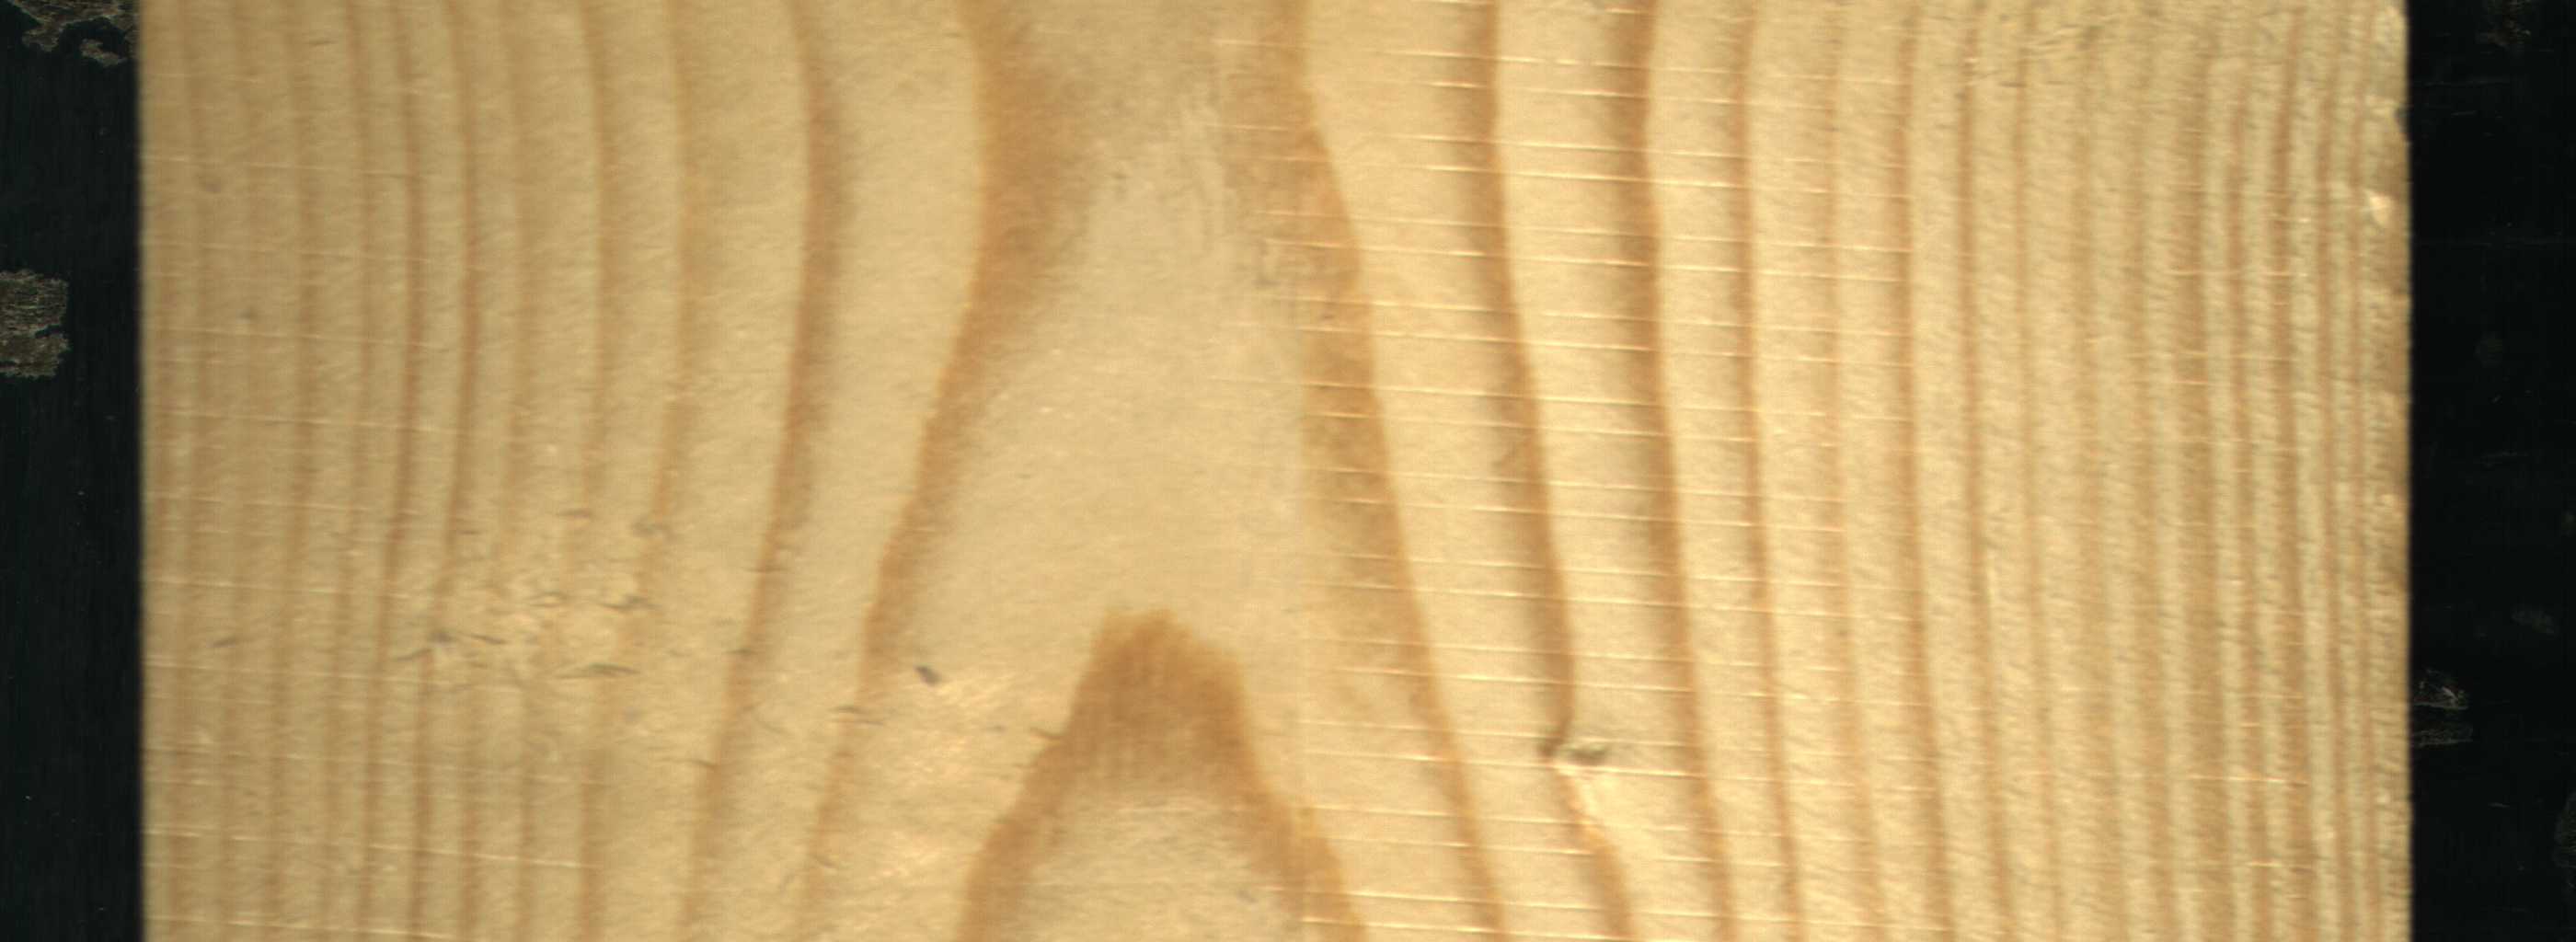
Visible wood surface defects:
Live_Knot